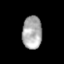
Tissue: skin
Cell type: Epithelial cells
Senescence score: 0.7897
Nuclear area (px): 638
Mean DAPI intensity: 170.064